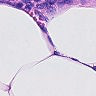
Metastatic tissue present: no